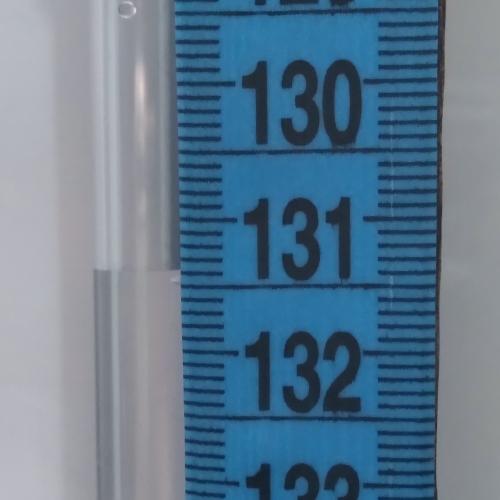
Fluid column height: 131.4 cm